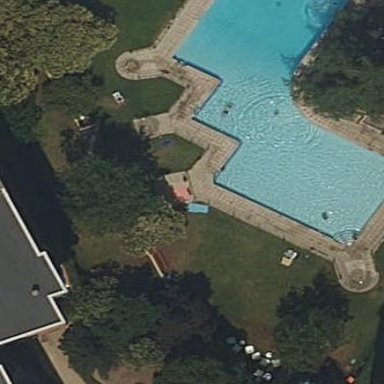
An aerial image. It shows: Swimming pool located in leisure land.